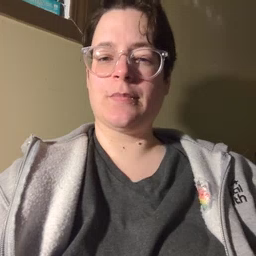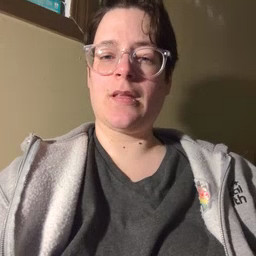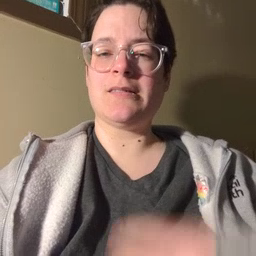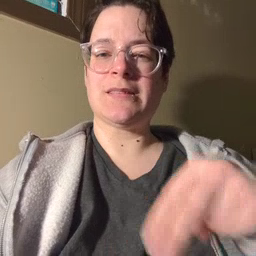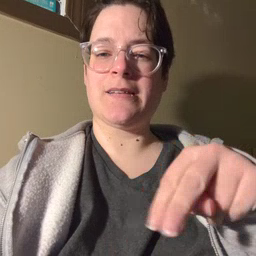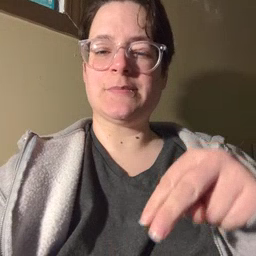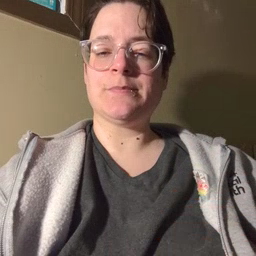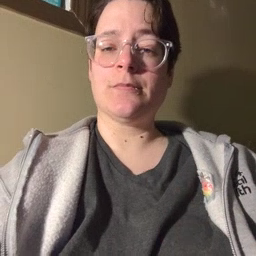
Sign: dance